Chest X-ray. View position: AP
Patient age: 39
Patient sex: F
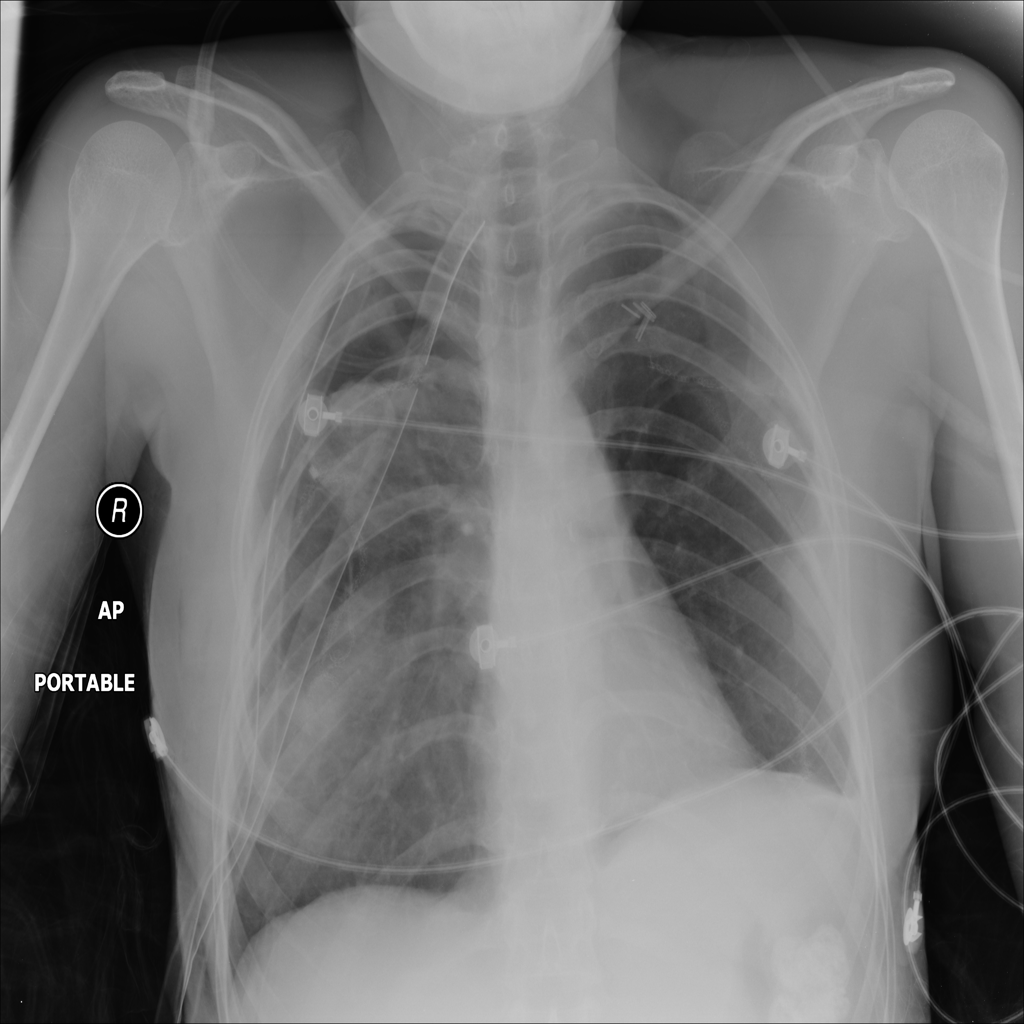
Finding: Pneumothorax